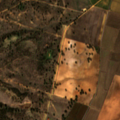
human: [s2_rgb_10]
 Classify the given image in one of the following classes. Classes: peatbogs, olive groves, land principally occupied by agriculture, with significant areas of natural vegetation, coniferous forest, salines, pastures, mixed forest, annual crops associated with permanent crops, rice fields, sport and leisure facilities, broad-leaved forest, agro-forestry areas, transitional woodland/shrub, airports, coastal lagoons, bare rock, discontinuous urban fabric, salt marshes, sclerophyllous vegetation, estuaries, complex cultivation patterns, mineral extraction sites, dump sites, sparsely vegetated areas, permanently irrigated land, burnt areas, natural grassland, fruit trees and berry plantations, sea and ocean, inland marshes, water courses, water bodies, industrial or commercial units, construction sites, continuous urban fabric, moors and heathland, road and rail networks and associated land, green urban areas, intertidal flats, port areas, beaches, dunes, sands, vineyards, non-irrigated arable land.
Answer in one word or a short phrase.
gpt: rice fields, pastures, transitional woodland/shrub